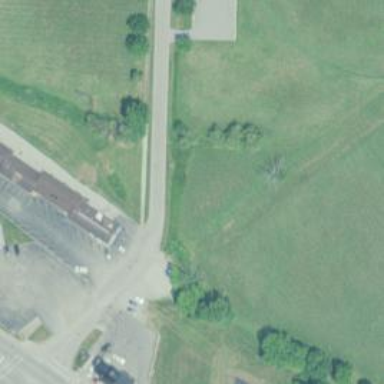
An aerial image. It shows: Alley classified as service road.